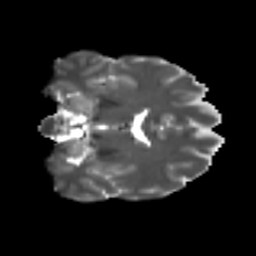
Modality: T2w
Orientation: coronal
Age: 39
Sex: male
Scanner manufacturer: ge
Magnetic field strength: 3 T
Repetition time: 7.8 s
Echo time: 0.0608 s